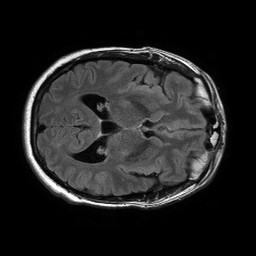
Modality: FLAIR
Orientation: axial
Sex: male
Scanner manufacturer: philips
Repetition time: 11 s
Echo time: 0.125 s